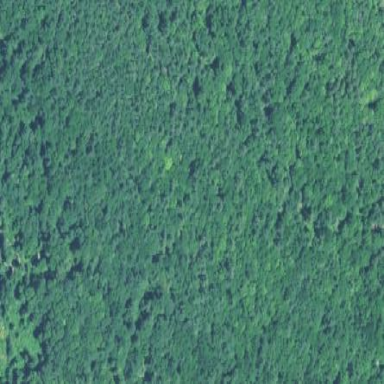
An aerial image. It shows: Nature reserve within forested area.